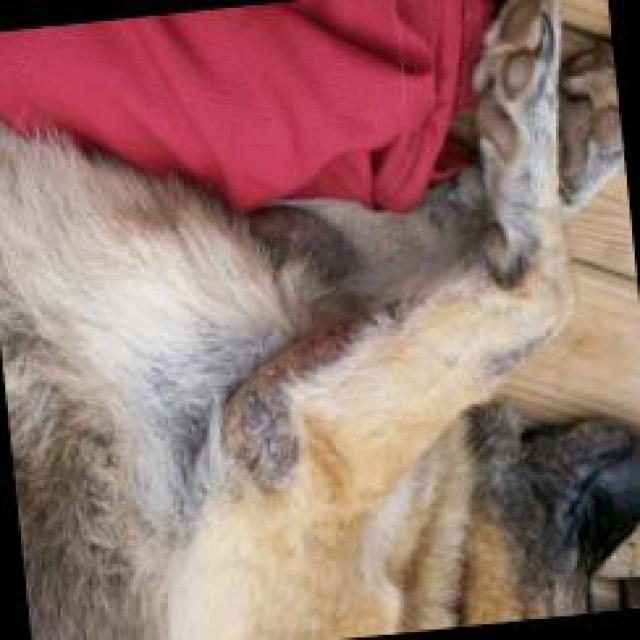
Canine fungal skin infection — characterized by alopecia, scaling, crusting, and circular lesions. Common agents include Malassezia and Candida species.